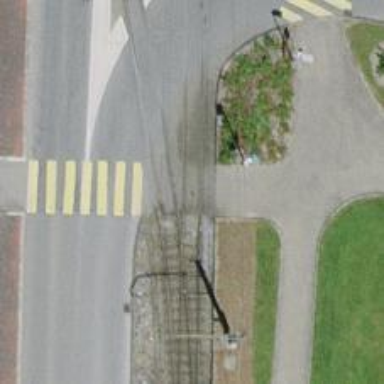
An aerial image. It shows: Railway crossing.